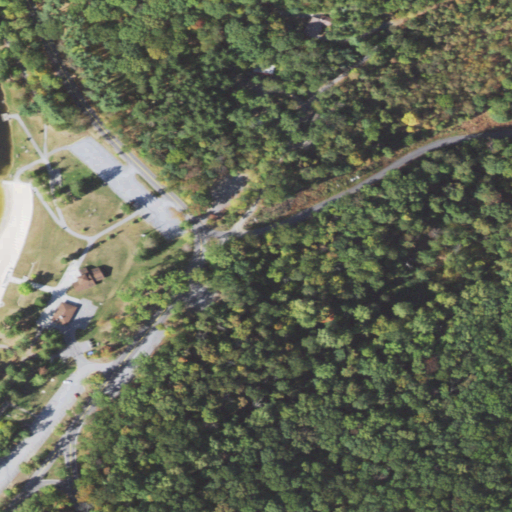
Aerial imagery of gap in Pennsylvania named Cowans Gap containing deciduous forest, open development, mixed forest, low intensity development, cultivated crops, pasture, shrub, medium intensity development, open water, and herbaceous wetlands